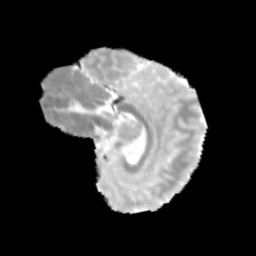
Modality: MD
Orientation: sagittal
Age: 10
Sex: female
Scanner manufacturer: siemens
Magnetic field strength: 3 T
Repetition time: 3.8 s
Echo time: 0.07 s